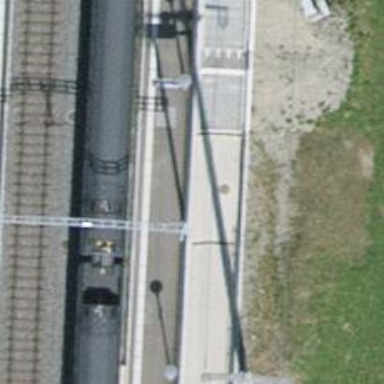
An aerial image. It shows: Concrete footway leading through tunnel.